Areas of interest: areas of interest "Racecourse"
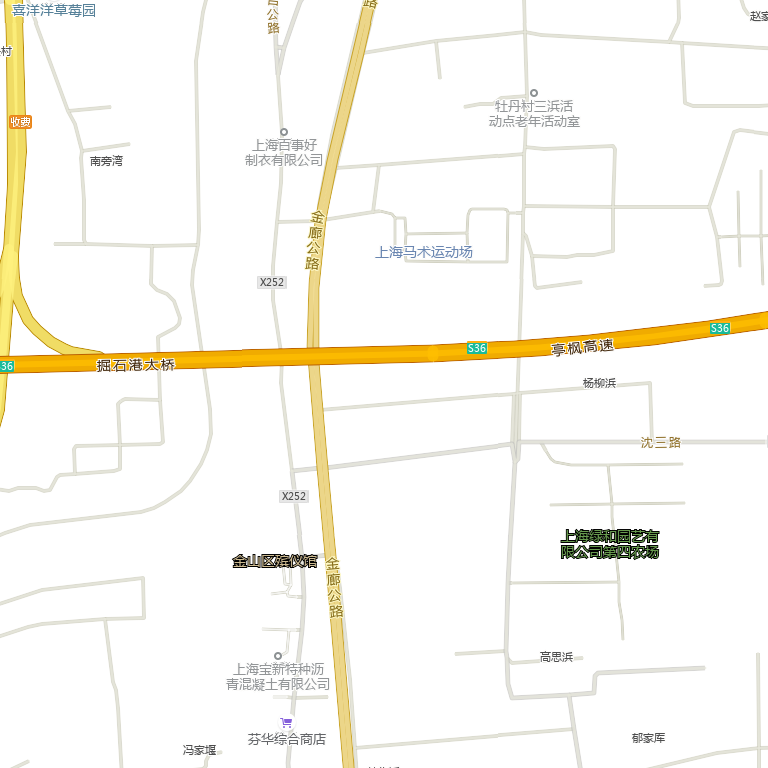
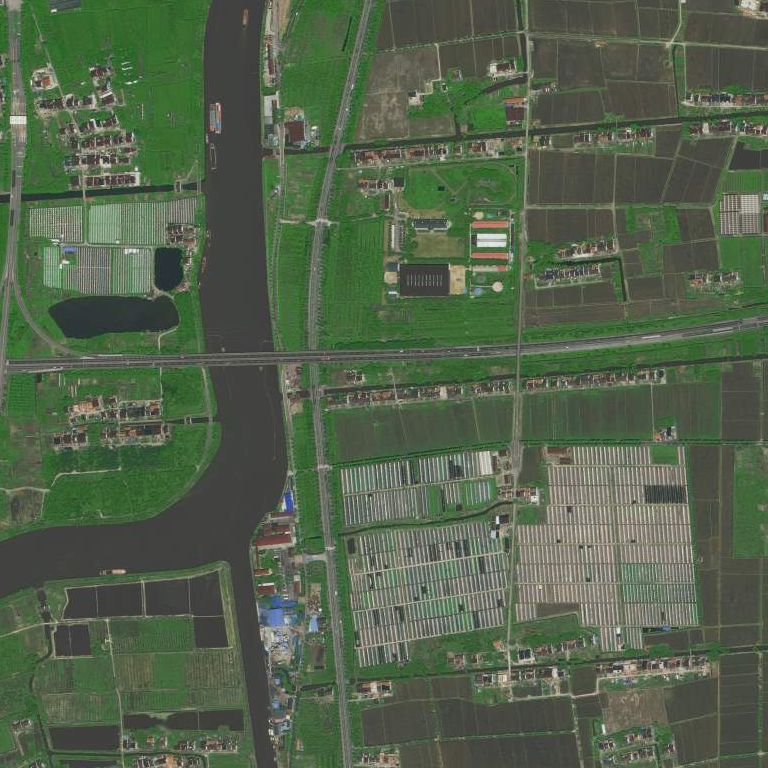